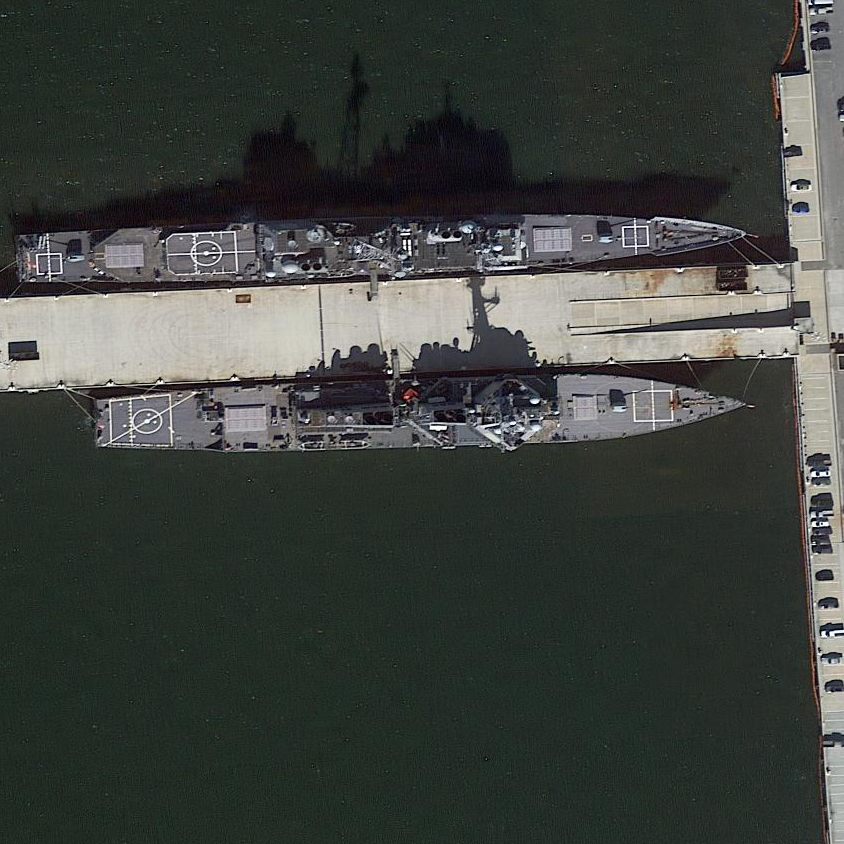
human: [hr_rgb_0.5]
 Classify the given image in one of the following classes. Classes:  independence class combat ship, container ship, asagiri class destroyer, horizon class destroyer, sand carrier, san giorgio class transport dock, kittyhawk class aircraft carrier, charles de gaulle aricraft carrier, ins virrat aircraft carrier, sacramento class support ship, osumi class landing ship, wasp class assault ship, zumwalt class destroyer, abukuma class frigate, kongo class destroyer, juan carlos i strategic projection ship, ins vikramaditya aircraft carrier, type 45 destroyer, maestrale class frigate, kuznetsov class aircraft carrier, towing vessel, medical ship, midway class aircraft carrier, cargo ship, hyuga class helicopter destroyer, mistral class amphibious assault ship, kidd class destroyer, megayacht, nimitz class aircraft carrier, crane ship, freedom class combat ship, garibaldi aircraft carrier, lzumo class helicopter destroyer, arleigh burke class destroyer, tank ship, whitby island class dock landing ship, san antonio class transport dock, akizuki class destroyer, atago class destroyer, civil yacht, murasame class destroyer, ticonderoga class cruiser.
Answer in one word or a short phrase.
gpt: Arleigh Burke class destroyer